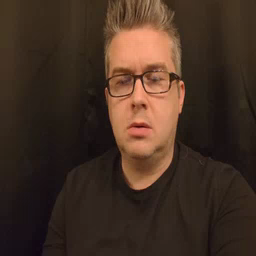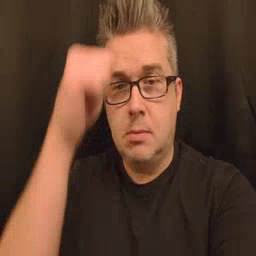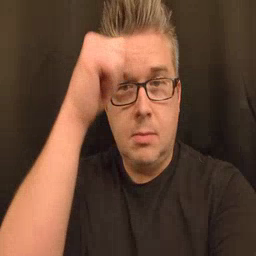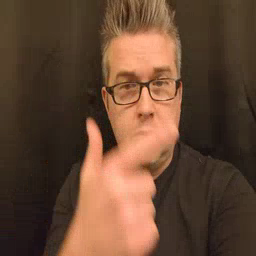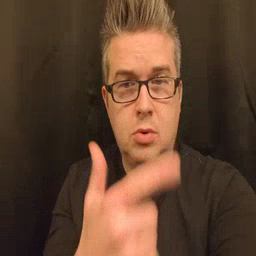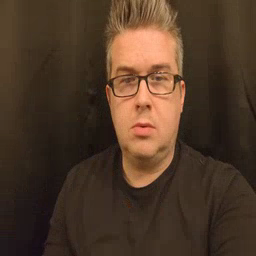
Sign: brother